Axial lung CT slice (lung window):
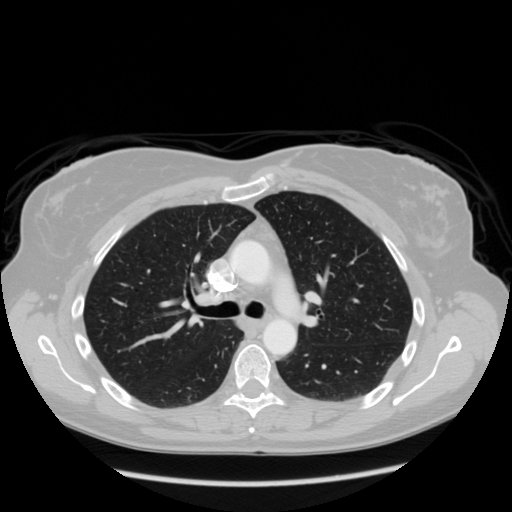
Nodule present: no